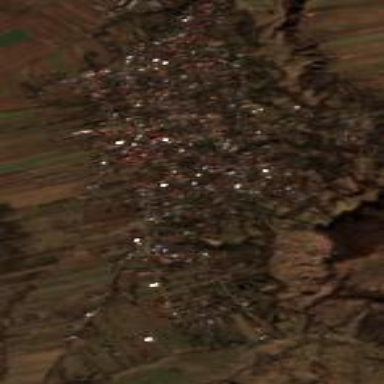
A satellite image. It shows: Village.